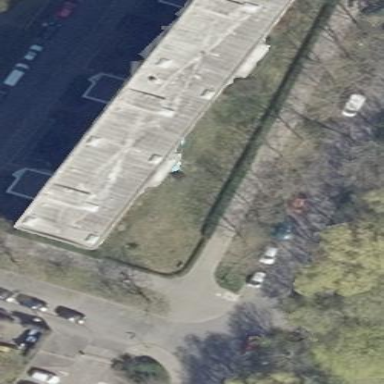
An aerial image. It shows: Wheat-colored apartment building with flat roof made of grey tar paper.